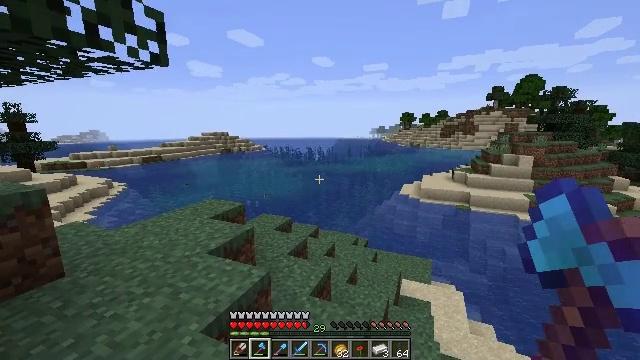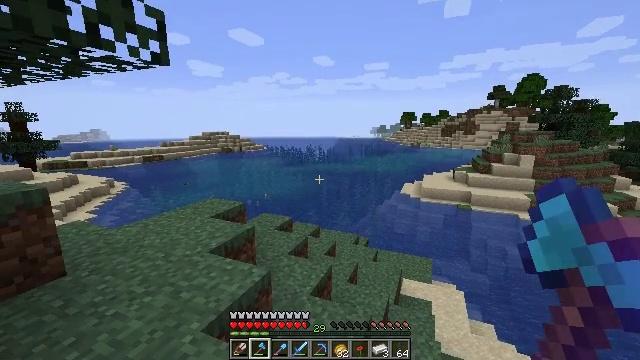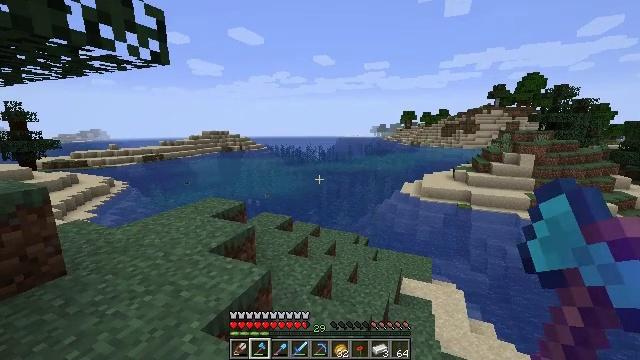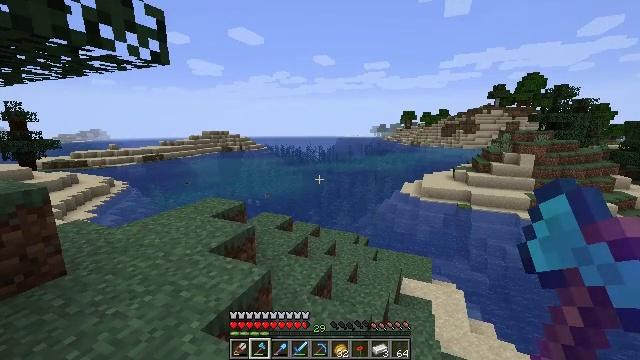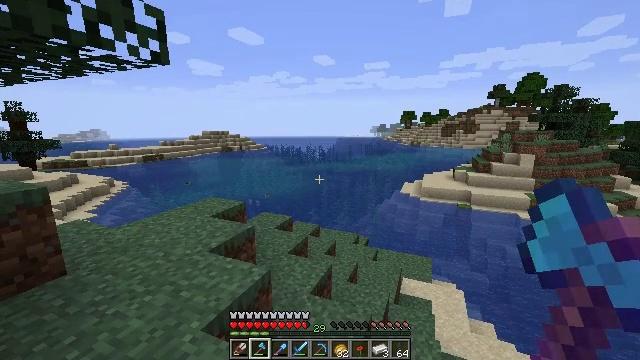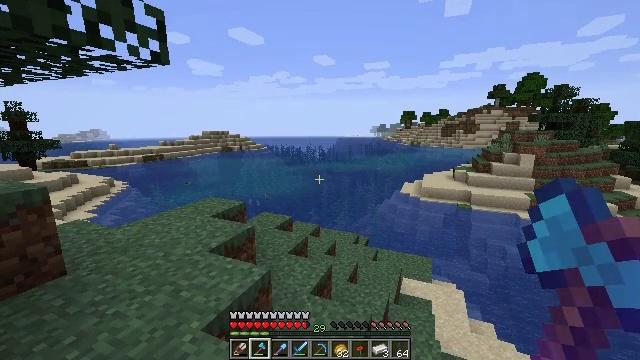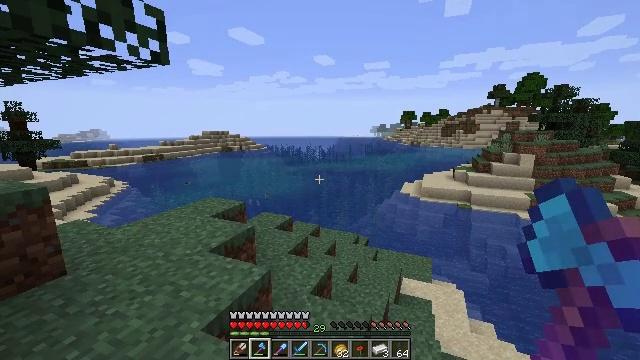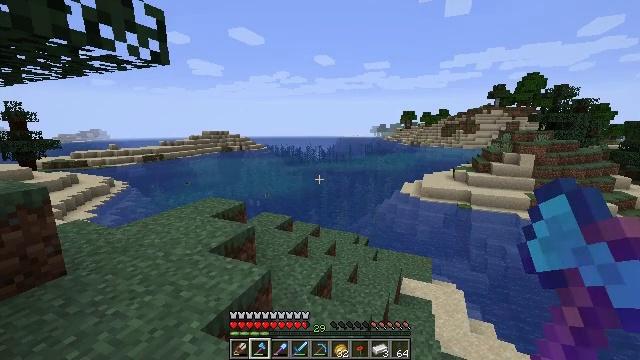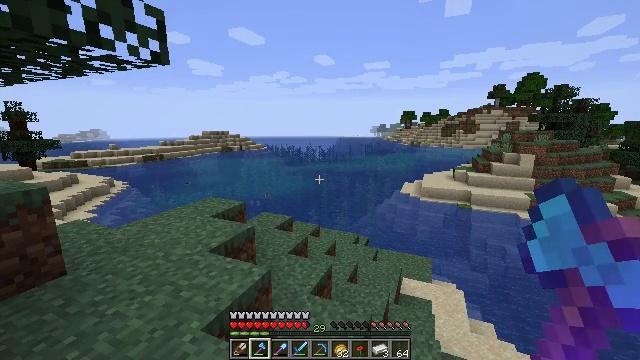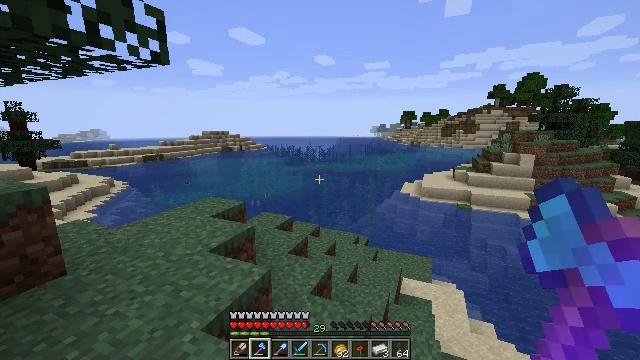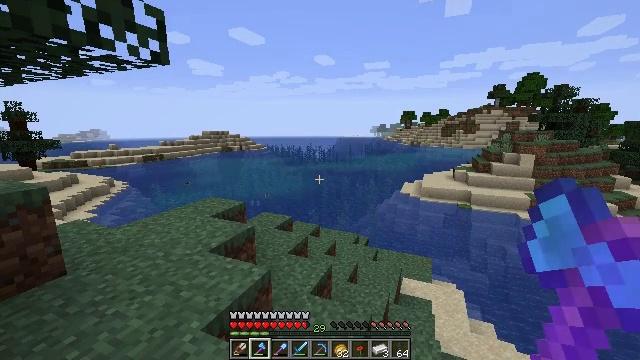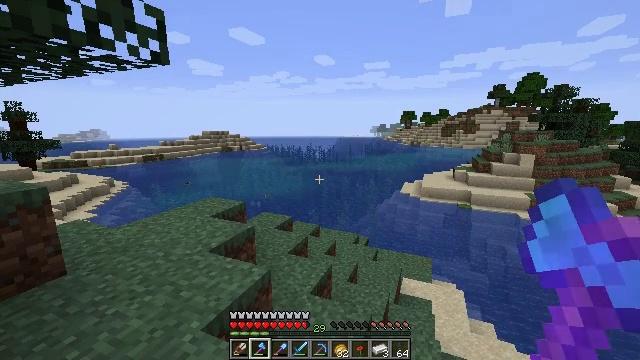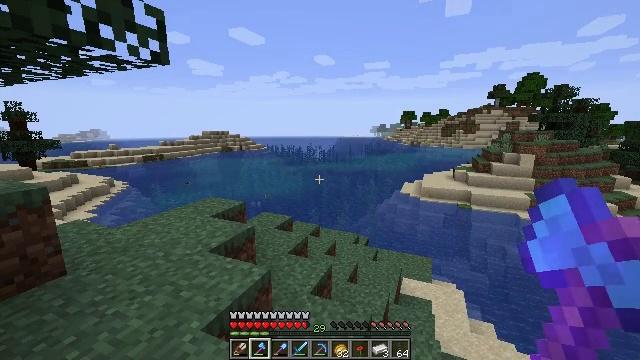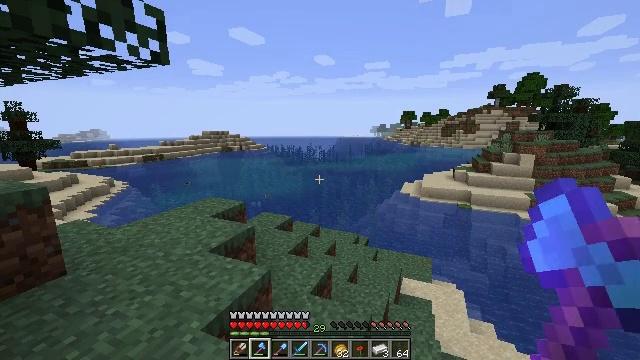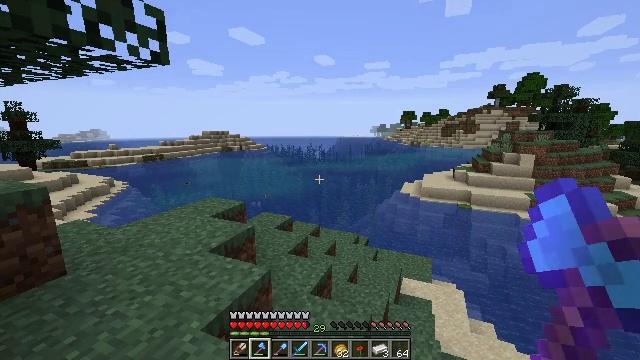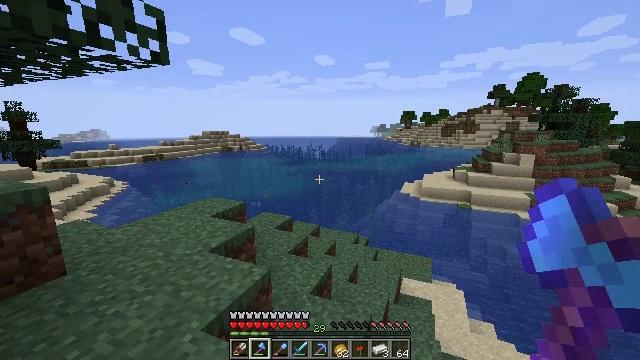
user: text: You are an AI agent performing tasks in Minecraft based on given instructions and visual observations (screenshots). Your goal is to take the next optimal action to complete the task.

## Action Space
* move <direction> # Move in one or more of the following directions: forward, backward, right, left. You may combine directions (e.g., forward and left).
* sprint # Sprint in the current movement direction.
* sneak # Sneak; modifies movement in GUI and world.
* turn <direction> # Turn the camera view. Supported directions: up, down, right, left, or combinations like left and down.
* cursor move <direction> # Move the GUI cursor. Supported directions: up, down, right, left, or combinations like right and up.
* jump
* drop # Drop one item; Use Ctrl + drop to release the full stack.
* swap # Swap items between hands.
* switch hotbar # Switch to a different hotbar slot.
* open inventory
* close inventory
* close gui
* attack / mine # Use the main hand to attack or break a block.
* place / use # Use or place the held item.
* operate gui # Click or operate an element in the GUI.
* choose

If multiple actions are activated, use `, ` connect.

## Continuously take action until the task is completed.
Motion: motion action
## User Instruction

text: Collect kelp plant from the sea.
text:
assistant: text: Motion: no_op
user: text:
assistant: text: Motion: no_op
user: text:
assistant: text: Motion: no_op
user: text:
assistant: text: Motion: no_op
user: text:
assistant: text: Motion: no_op
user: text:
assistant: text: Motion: no_op
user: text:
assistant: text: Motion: no_op
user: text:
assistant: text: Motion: no_op
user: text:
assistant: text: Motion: no_op
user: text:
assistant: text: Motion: no_op
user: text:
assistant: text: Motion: no_op
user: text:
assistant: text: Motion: no_op
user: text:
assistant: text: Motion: no_op
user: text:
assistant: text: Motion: no_op
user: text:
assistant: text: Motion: no_op
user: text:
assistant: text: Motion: no_op
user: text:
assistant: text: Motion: no_op
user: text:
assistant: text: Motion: no_op
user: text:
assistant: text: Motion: no_op
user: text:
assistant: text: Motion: no_op
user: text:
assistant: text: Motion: no_op
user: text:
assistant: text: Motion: no_op
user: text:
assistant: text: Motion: no_op
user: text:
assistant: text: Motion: no_op
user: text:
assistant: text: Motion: no_op
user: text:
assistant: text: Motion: no_op
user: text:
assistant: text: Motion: no_op
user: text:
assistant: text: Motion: no_op
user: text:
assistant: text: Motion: no_op
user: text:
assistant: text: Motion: no_op